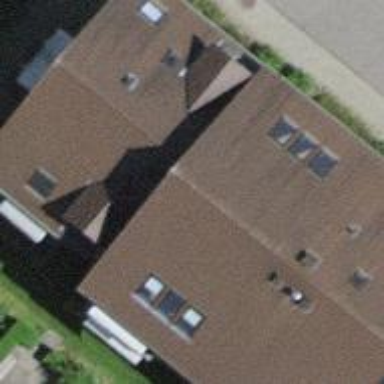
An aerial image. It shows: Residential building.